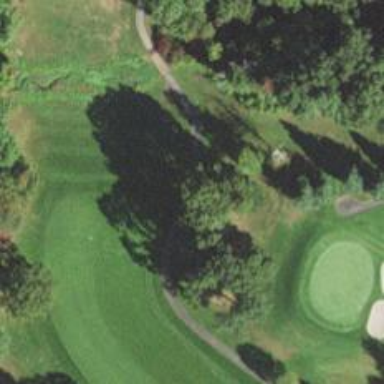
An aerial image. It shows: Path for both roads and golfers.